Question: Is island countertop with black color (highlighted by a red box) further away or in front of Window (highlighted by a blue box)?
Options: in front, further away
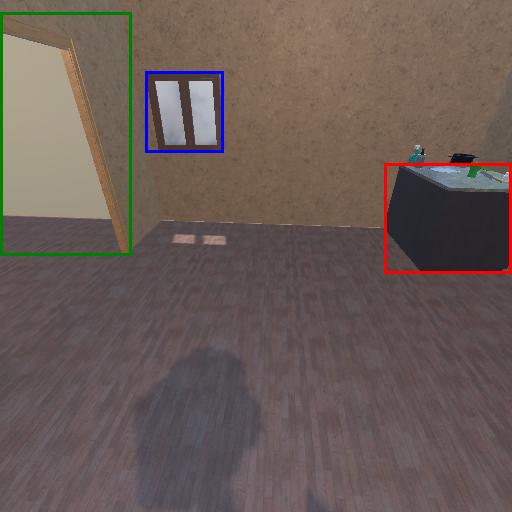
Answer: in front